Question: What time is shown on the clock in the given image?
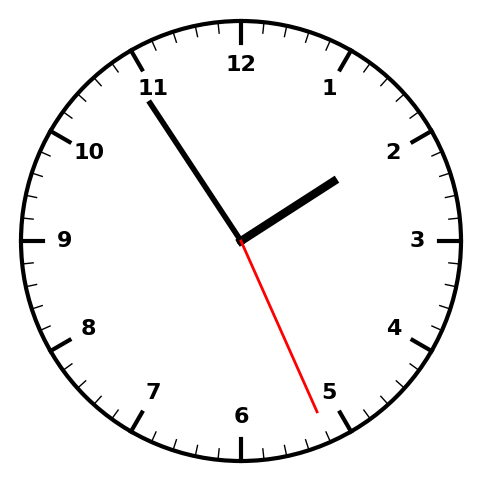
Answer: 01:54:26